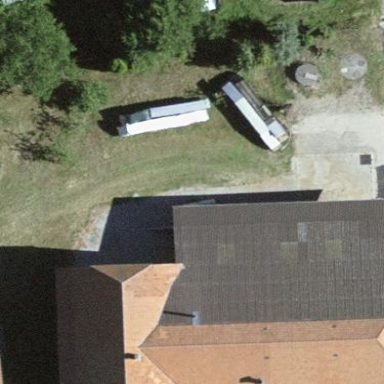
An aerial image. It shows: Farm building.